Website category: university
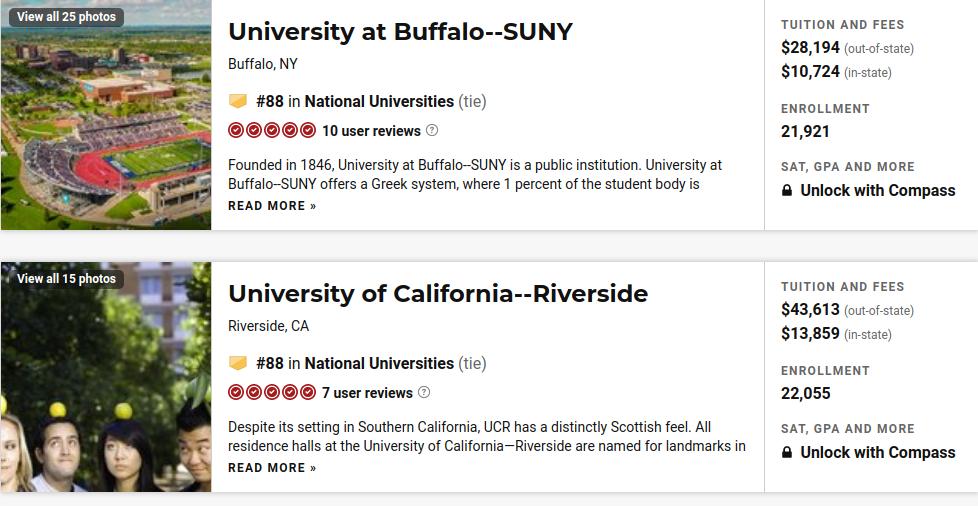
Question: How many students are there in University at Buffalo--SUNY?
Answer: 21,921

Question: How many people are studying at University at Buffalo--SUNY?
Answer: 21,921

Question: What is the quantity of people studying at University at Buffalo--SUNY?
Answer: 21,921

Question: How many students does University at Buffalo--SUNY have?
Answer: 21,921

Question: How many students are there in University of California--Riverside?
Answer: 22,055

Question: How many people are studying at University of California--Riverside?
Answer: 22,055

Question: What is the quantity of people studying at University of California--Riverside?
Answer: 22,055

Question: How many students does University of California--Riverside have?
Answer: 22,055

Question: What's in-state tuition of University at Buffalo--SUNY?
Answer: $10,724

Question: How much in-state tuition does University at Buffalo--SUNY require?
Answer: $10,724

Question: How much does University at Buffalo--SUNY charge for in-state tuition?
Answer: $10,724

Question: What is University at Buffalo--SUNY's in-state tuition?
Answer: $10,724

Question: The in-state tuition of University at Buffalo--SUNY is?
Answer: $10,724

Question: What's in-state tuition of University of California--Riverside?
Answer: $13,859

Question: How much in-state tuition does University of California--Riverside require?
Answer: $13,859

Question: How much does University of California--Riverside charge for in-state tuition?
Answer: $13,859

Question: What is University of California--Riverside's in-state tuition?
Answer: $13,859

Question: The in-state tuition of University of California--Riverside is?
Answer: $13,859

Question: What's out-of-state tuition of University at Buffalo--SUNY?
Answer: $28,194

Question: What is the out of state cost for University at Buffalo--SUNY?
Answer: $28,194

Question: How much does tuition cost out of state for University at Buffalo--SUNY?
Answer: $28,194

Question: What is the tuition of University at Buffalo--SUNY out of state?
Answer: $28,194

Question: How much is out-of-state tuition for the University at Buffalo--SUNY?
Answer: $28,194

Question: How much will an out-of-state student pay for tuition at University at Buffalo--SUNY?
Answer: $28,194

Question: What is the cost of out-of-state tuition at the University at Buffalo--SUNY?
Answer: $28,194

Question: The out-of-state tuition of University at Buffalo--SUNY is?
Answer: $28,194

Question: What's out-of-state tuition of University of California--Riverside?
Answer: $43,613

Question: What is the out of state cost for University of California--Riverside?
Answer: $43,613

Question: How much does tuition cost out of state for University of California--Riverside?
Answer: $43,613

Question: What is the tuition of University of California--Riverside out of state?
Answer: $43,613

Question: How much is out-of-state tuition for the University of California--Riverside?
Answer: $43,613

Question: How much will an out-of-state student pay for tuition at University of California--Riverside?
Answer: $43,613

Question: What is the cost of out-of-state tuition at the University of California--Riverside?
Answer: $43,613

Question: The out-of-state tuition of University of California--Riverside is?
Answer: $43,613

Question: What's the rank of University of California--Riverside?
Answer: #88

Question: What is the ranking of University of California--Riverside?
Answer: #88

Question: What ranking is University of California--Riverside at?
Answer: #88

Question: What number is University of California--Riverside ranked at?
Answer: #88

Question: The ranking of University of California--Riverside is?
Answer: #88

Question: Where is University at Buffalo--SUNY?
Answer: Buffalo, NY

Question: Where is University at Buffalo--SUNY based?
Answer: Buffalo, NY

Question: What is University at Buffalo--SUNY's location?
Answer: Buffalo, NY

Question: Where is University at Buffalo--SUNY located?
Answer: Buffalo, NY

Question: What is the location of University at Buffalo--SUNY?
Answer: Buffalo, NY

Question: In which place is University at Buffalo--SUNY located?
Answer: Buffalo, NY

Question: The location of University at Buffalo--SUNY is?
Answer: Buffalo, NY

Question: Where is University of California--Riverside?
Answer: Riverside, CA

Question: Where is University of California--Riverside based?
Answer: Riverside, CA

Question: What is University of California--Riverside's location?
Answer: Riverside, CA

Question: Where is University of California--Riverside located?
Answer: Riverside, CA

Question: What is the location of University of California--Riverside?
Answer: Riverside, CA

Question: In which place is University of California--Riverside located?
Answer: Riverside, CA

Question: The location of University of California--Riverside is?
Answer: Riverside, CA

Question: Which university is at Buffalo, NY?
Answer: University at Buffalo--SUNY

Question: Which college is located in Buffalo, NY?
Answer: University at Buffalo--SUNY

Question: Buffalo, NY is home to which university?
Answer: University at Buffalo--SUNY

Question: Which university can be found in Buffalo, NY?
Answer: University at Buffalo--SUNY

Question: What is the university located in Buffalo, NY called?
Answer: University at Buffalo--SUNY

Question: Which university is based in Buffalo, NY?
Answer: University at Buffalo--SUNY

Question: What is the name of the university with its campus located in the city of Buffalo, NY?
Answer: University at Buffalo--SUNY

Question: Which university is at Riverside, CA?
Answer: University of California--Riverside

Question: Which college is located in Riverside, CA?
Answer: University of California--Riverside

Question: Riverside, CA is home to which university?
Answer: University of California--Riverside

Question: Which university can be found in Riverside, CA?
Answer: University of California--Riverside